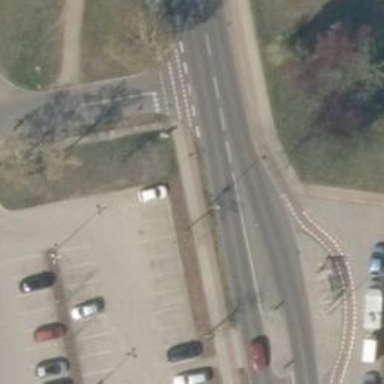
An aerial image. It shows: Unmarked crossing with pedestrian island.